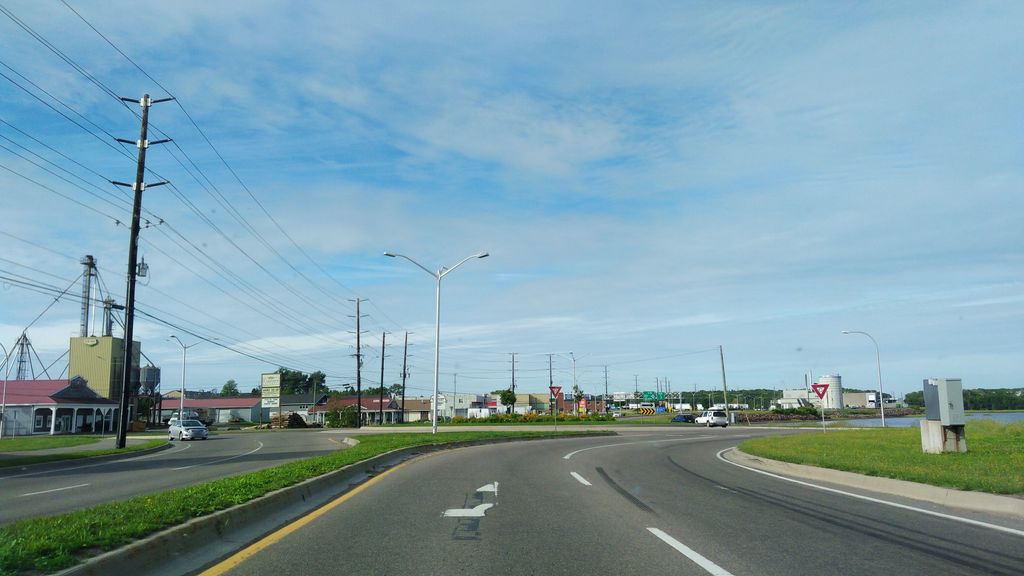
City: charlottetown